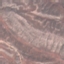
Land use / land cover class: HerbaceousVegetation